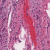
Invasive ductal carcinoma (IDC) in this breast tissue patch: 1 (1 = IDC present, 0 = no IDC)